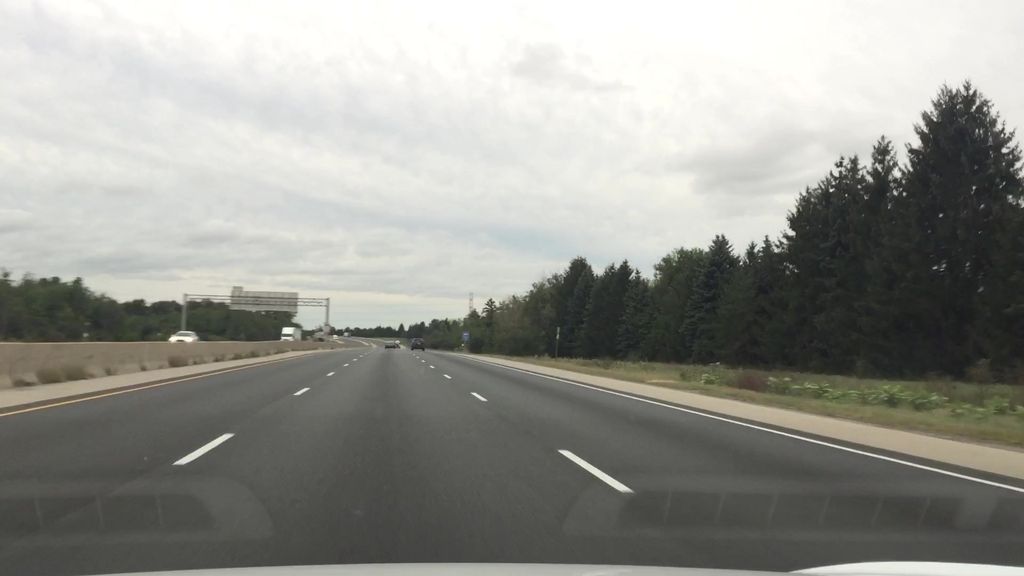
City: kitchener-waterloo